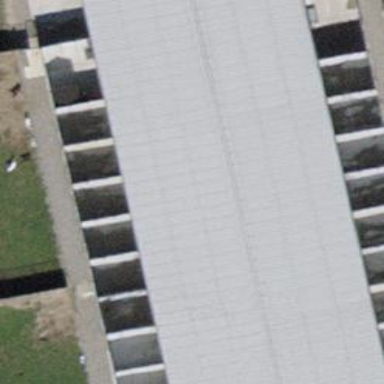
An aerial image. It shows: Animal shelter.